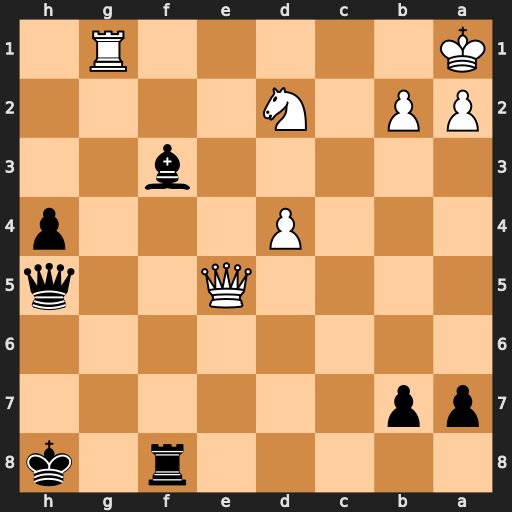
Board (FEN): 5r1k/pp6/8/4Q2q/3P3p/5b2/PP1N4/K5R1
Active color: b
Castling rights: -
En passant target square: -
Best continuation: Qxe5 dxe5 h3 Nxf3 Rxf3